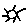
Label: sun